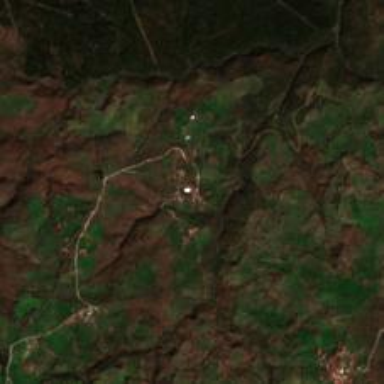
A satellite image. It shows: Village.